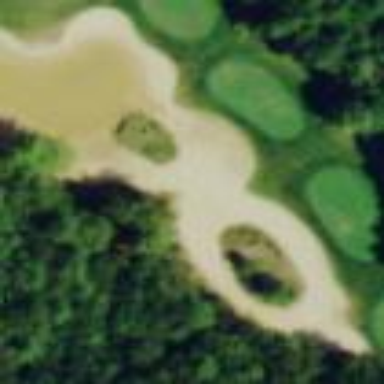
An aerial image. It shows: Sand bunker on golf course.